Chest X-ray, PA view. Patient: 76 years old, sex F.
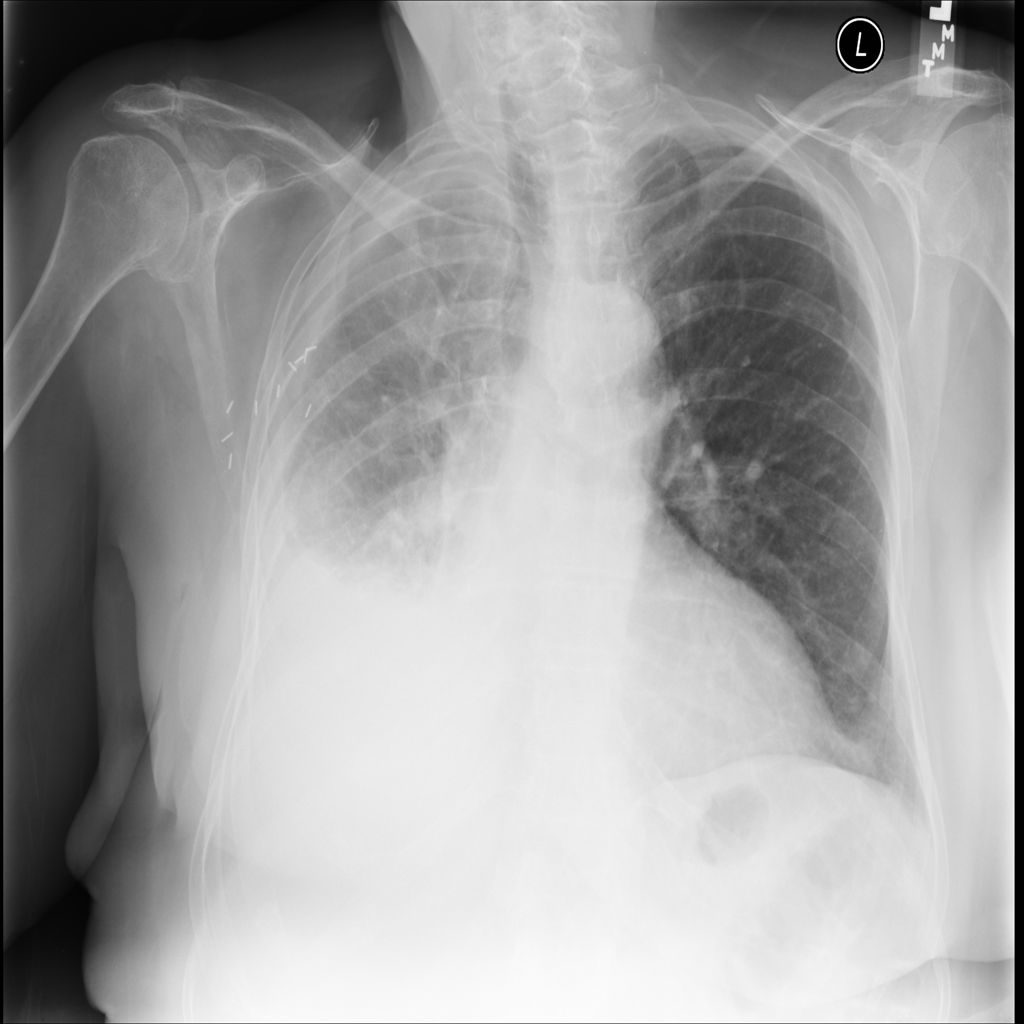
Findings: No Finding